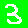
Digit: 3